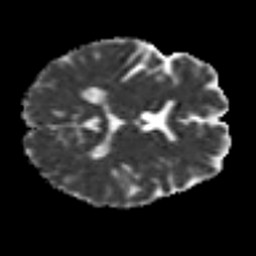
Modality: MD
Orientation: axial
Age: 40
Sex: female
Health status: healthy
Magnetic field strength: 3 T
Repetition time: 9 s
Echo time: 0.093 s